Question: Why is the 'Visual Studio Code' native-mode menu 'dropdown white', even though I have dark mode activated and I use 'Fedora Linux' and the dark mode is activated in 'Fedora', yet it is white? What is the solution as shown in the picture?

I don't try anything because I can't know the problem.
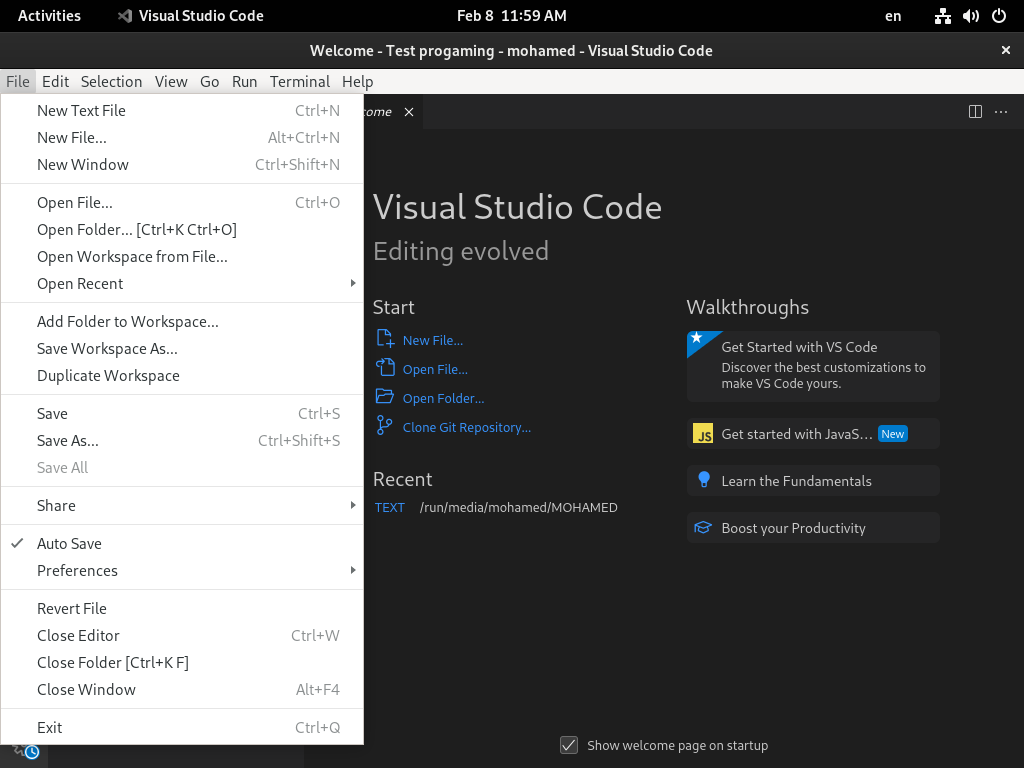
Answer: I'm not sure why the native title bar mode is showing up for you with light mode colouring. Supposedly, you can switch to dark mode on the GNOME desktop environment with the following:
'''
gsettings set org.gnome.desktop.interface gtk-theme Adwaita-dark
'''
(or whatever other dark mode theme is available on your machine)
But if that doesn't work, you can get colouring consistent with your selected colour theme in VS Code by putting this in your settings.json:
'''
"window.titleBarStyle": "custom",
'''
The description for that setting:
> Adjust the appearance of the window title bar. On Linux and Windows, this setting also affects the application and context menu appearances. Changes require a full restart to apply.